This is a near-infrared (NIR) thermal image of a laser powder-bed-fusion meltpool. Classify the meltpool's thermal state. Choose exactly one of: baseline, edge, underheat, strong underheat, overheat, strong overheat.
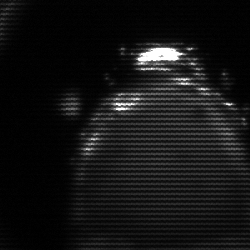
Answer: edge